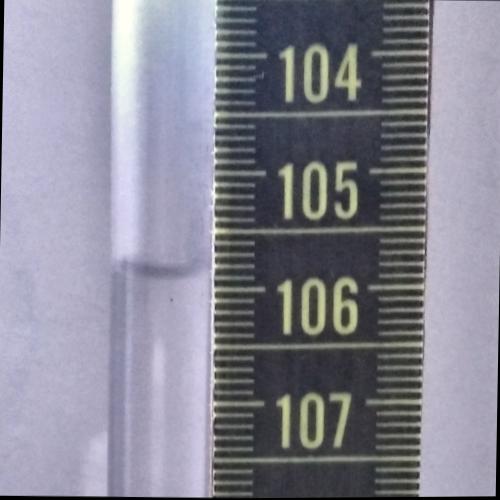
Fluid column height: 105.9 cm